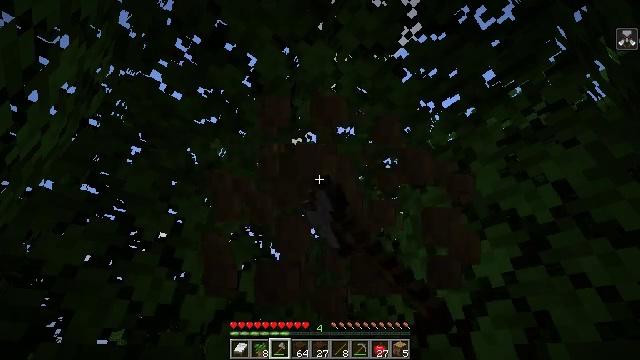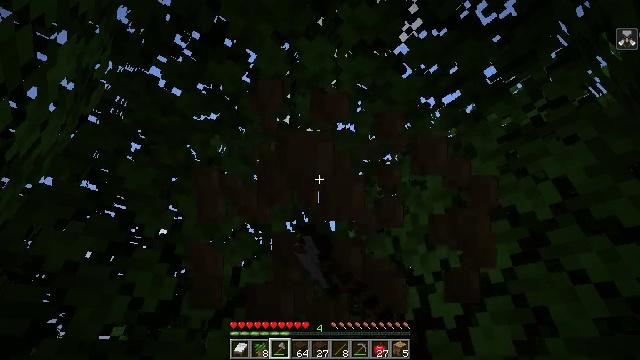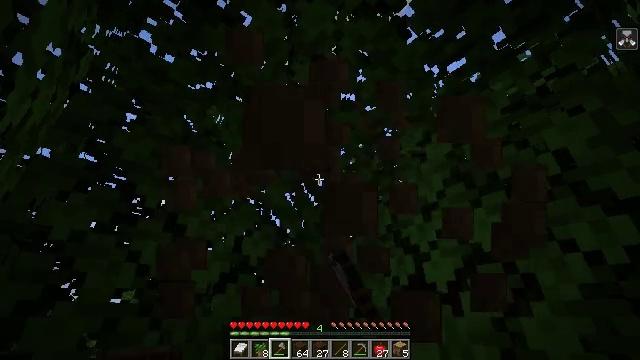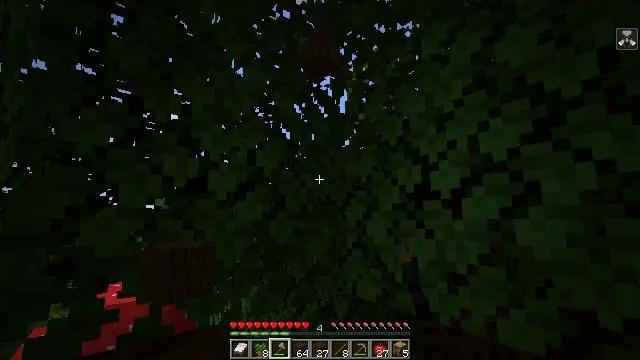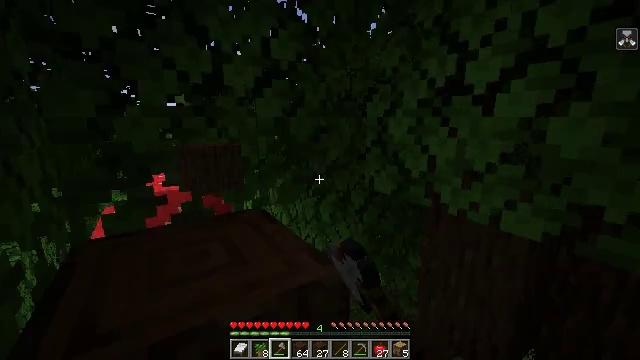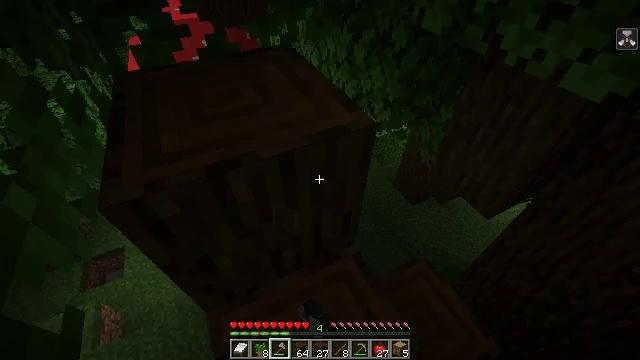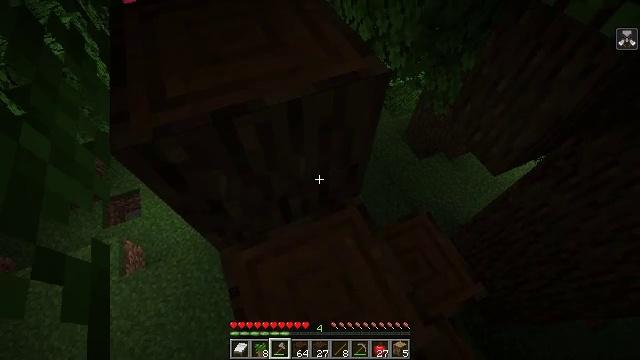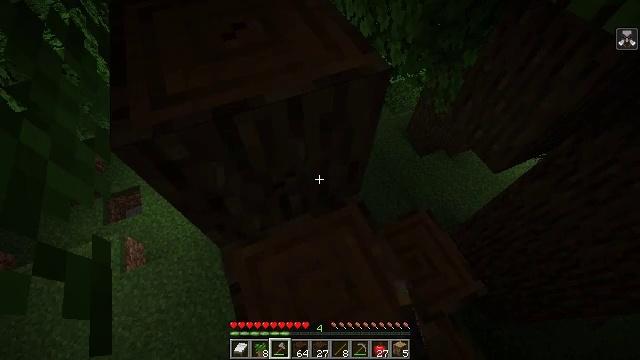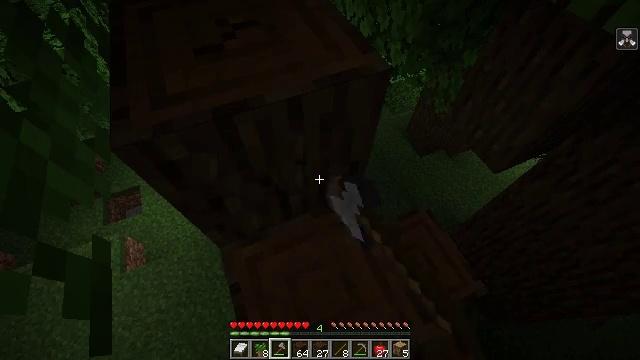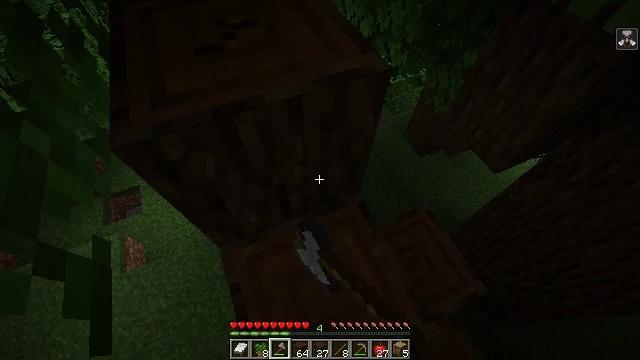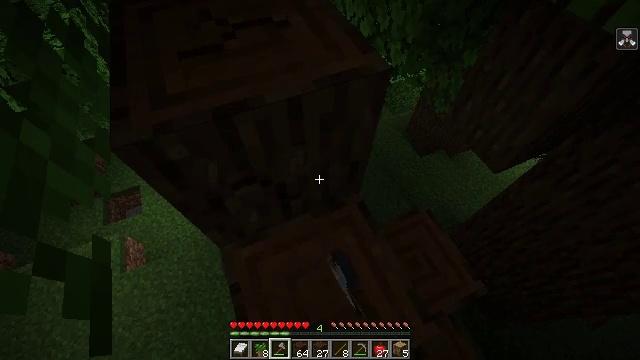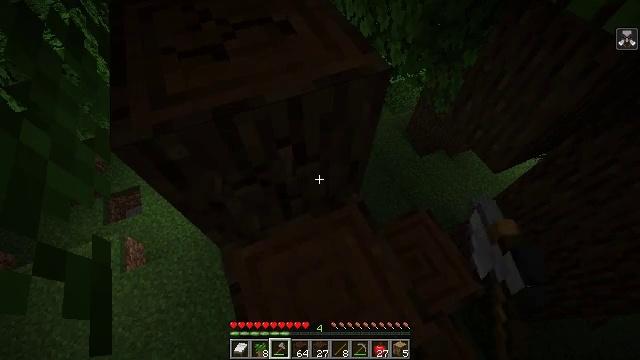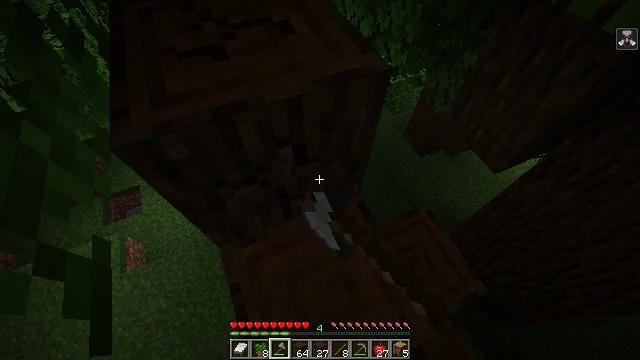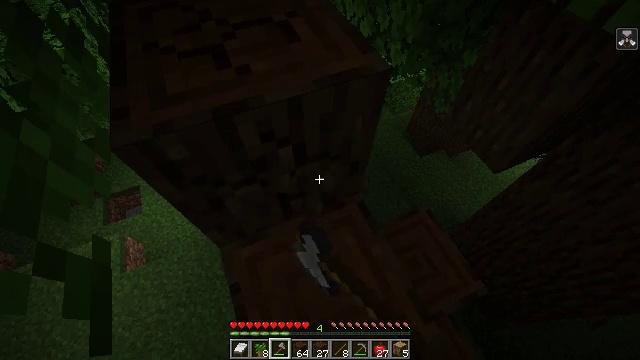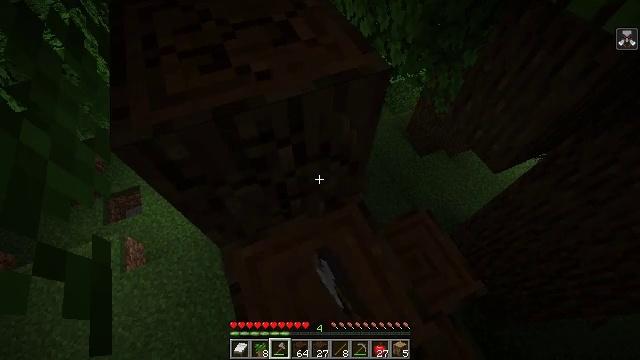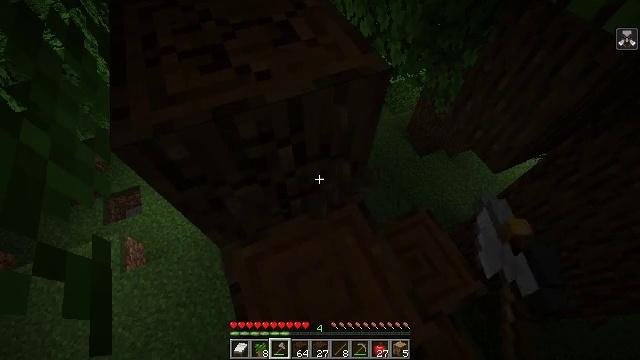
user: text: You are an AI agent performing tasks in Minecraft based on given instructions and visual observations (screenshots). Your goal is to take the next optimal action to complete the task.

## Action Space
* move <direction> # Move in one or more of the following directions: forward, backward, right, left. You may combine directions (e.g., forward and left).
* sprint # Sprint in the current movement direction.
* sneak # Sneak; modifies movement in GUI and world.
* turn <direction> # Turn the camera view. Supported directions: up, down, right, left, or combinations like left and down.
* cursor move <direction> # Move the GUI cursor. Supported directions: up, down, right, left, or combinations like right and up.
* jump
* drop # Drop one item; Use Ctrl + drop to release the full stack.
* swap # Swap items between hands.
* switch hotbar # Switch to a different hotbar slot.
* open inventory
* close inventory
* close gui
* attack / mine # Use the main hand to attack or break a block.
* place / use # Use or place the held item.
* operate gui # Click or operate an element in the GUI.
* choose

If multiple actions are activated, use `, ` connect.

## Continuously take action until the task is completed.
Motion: motion action
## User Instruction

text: Break the dark oak log in the forest.
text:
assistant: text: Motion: attack / mine
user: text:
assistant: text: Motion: turn down, attack / mine
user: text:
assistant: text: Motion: turn left and down, attack / mine
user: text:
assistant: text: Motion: turn left and down, attack / mine
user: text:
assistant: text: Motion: turn left and down, attack / mine
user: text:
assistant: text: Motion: turn left and down, attack / mine
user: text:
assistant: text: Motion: attack / mine
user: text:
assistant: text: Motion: attack / mine
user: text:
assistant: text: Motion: attack / mine
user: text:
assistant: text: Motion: attack / mine
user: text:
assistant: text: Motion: attack / mine
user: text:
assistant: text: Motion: attack / mine
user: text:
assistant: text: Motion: attack / mine
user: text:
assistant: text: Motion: attack / mine
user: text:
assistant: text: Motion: attack / mine
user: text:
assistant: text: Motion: attack / mine
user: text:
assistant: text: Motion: attack / mine
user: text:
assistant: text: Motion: attack / mine
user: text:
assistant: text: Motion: attack / mine
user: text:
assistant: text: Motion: attack / mine
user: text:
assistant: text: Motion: attack / mine
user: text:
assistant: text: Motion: attack / mine
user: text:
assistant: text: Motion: attack / mine
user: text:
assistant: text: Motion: attack / mine
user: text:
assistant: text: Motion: attack / mine
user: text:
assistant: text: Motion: attack / mine
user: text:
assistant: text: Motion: turn down, attack / mine
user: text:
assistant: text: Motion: turn left and down, attack / mine
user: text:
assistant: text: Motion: attack / mine
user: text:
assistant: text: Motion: attack / mine